Interaction volume radius: 5 \u00c5
Interaction volume height: 35 \u00c5
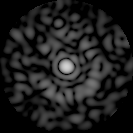
Disorder parameter: 0.8554